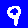
Digit: 9